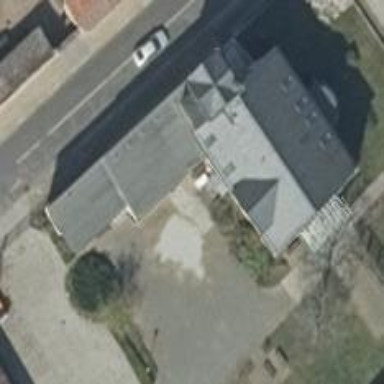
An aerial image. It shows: Community centre known as club home.